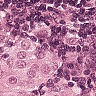
Metastatic tissue present: yes